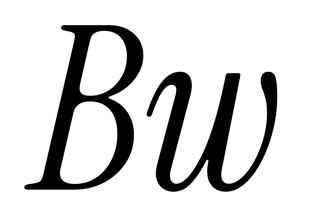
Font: InstrumentSerif-Italic